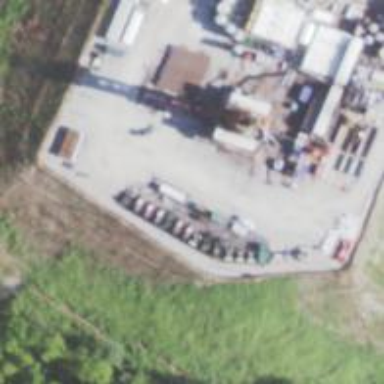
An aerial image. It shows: Storage tank with man-made structure.